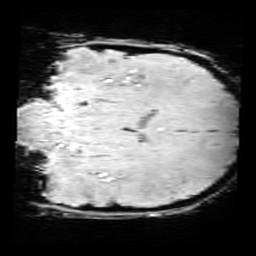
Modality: SWI
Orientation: coronal
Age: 11
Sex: male
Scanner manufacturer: siemens
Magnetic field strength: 3 T
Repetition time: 0.027 s
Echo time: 0.02 s